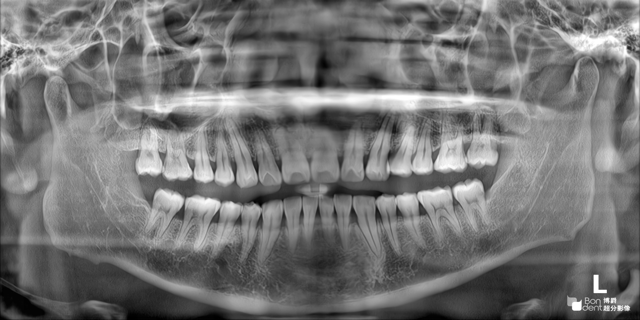
adult